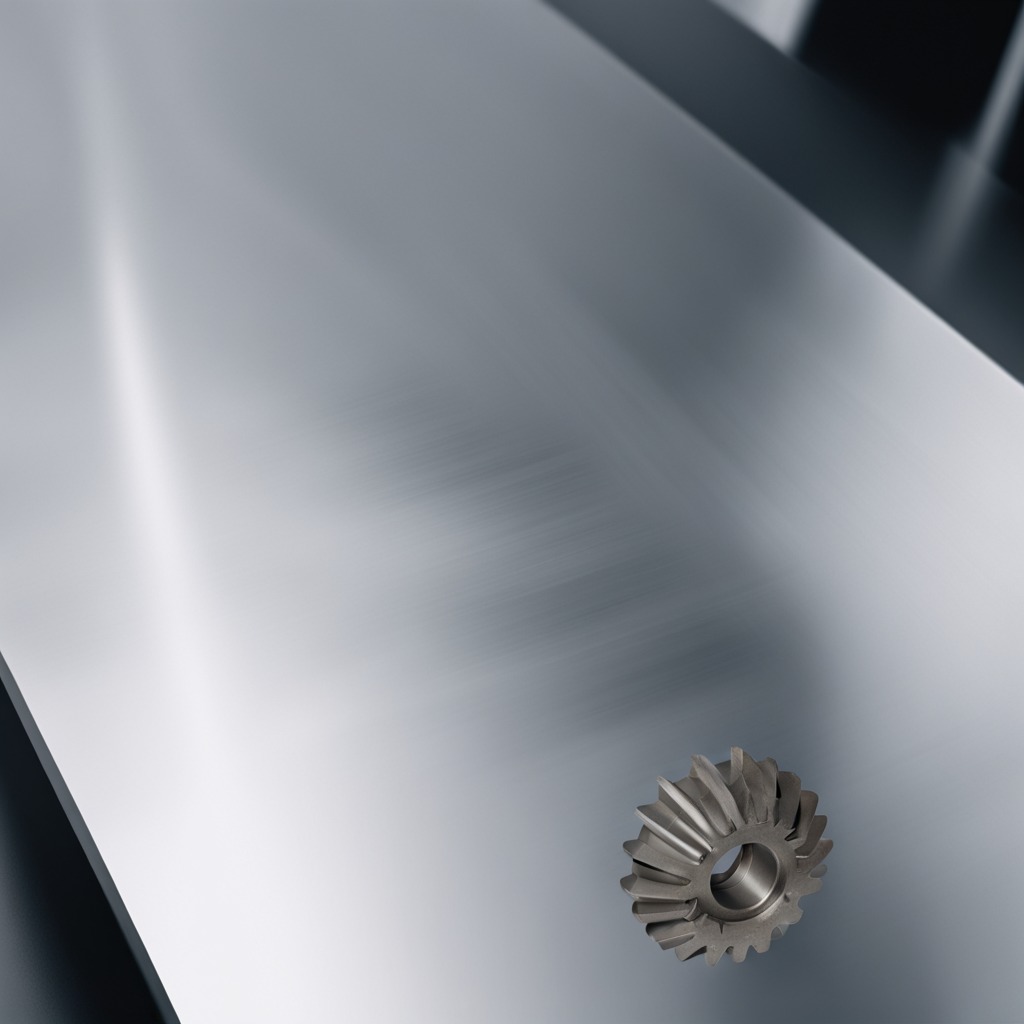
A steel gear with teeth is lying on a stainless steel table.